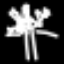
Label: palm tree